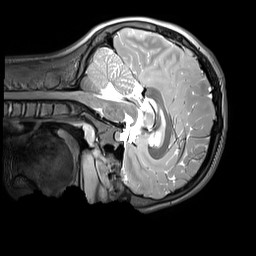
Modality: T2w
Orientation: sagittal
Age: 12
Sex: male
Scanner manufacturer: siemens
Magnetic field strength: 3 T
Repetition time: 3.2 s
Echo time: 0.408 s